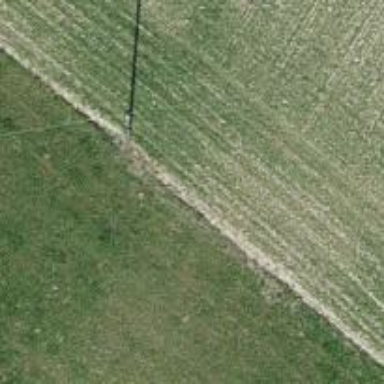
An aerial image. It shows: Power pole.